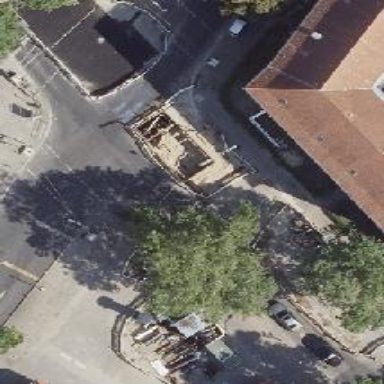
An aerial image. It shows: Asphalt footway with crossing controlled by traffic signals.